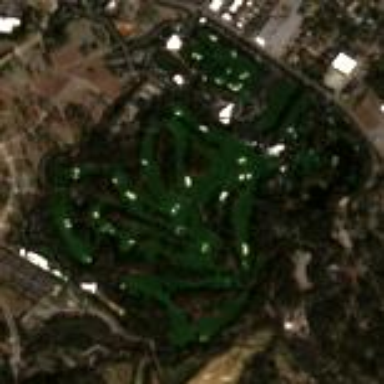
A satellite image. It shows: Golf course surrounded by greenery.